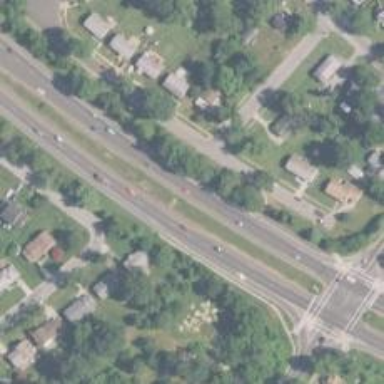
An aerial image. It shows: This image shows trunk highway that functions as expressway.